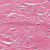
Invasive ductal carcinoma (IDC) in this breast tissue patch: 1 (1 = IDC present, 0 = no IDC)